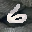
Label: 6